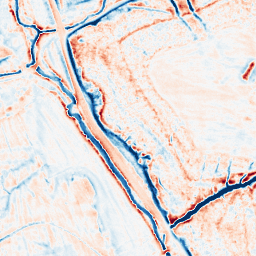
Category: edge_preserving
Decomposition family: anisotropic_diffusion
Decomposition parameters: iterations: 50
kappa: 10
gamma: 0.1
Upsampling method: cubic_mitchell
Upsampling parameters: scale: 4
Upsampling scale: 4